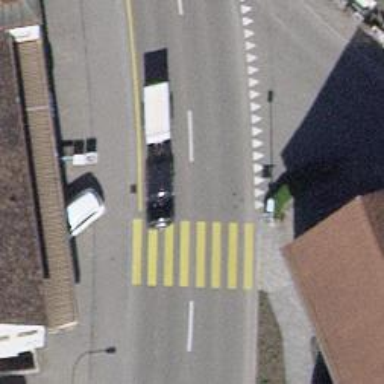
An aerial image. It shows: Marked road crossing.